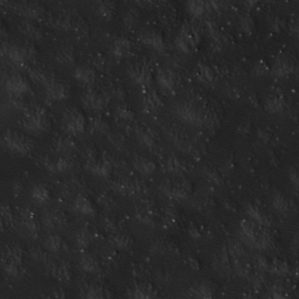
Label: non_frost